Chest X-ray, PA view. Patient: 52 years old, sex M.
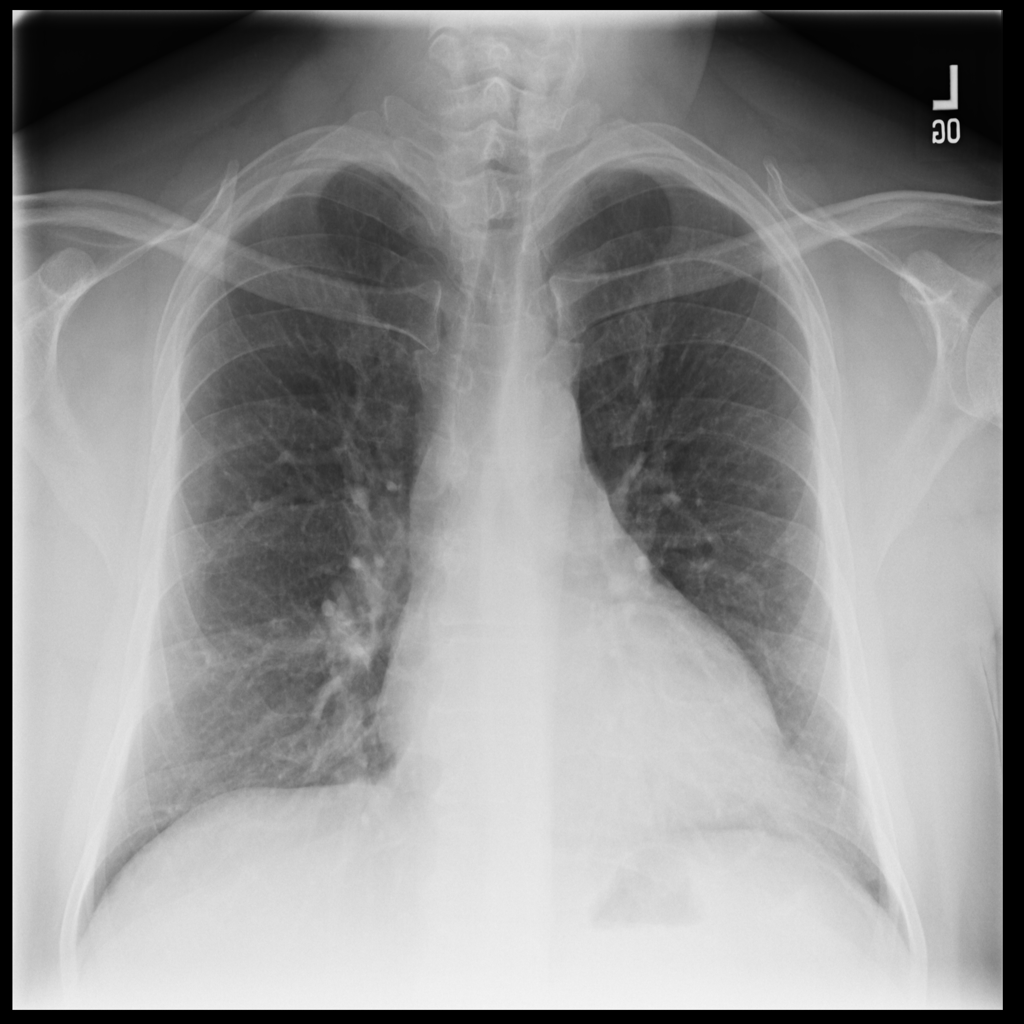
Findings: No Finding